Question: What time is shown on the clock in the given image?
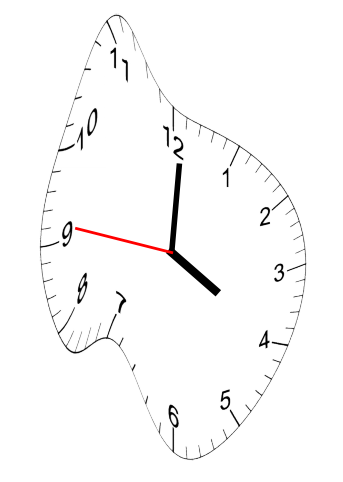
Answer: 04:00:46